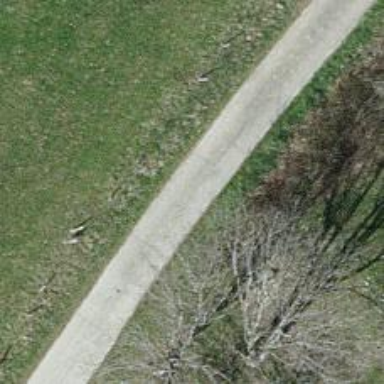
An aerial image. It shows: Well-maintained track road of grade 1.